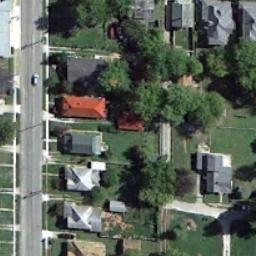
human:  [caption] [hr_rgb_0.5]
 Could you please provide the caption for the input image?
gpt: There are many trees in the middle residential area .

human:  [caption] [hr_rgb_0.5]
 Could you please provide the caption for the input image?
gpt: The medium residential is on the grass next to the road .

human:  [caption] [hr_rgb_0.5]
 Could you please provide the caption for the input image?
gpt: Medium-sized houses are built on green land .

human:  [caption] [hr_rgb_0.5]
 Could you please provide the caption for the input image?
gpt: The medium residential area has some neatly arranged houses on the grass and a road goes through the medium residential area .

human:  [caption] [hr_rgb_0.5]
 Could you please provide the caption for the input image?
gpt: There are some buildings and green trees on the medium residential area .